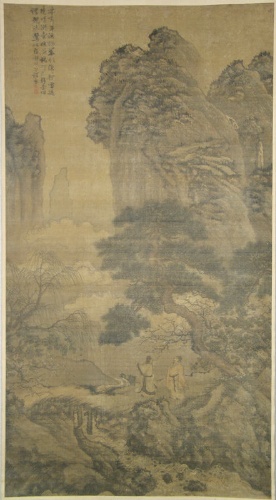
Title: 明  謝時臣  谿山春曉圖  軸|Spring Morning in the Mountains
Artist: Xie Shichen
Artist bio: Chinese, 1487–ca. 1567
Object type: Hanging scroll
Classification: Paintings
Medium: Hanging scroll; ink and color on silk
Culture: China
Period: Ming dynasty (1368–1644)
Dimensions: Image: 76 1/8 × 41 1/4 in. (193.4 × 104.8 cm)
Overall with mounting: 9 ft. 4 3/4 in. × 42 9/16 in. (286.4 × 108.1 cm)
Overall with knobs: 9 ft. 4 3/4 in. × 46 3/8 in. (286.4 × 117.8 cm)
Department: Asian Art
Credit line: Gift of John N. Loomis, 1991
Accession year: 1991
Repository: Metropolitan Museum of Art, New York, NY
Tags: Landscapes|Men|Mountains